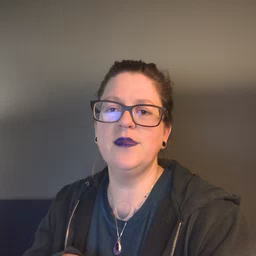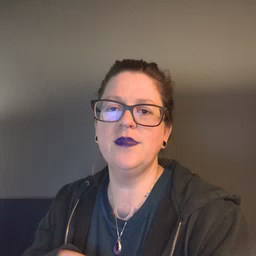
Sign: fast